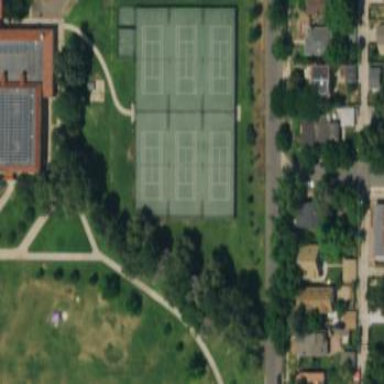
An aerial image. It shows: Tennis court on pitch.